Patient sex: M
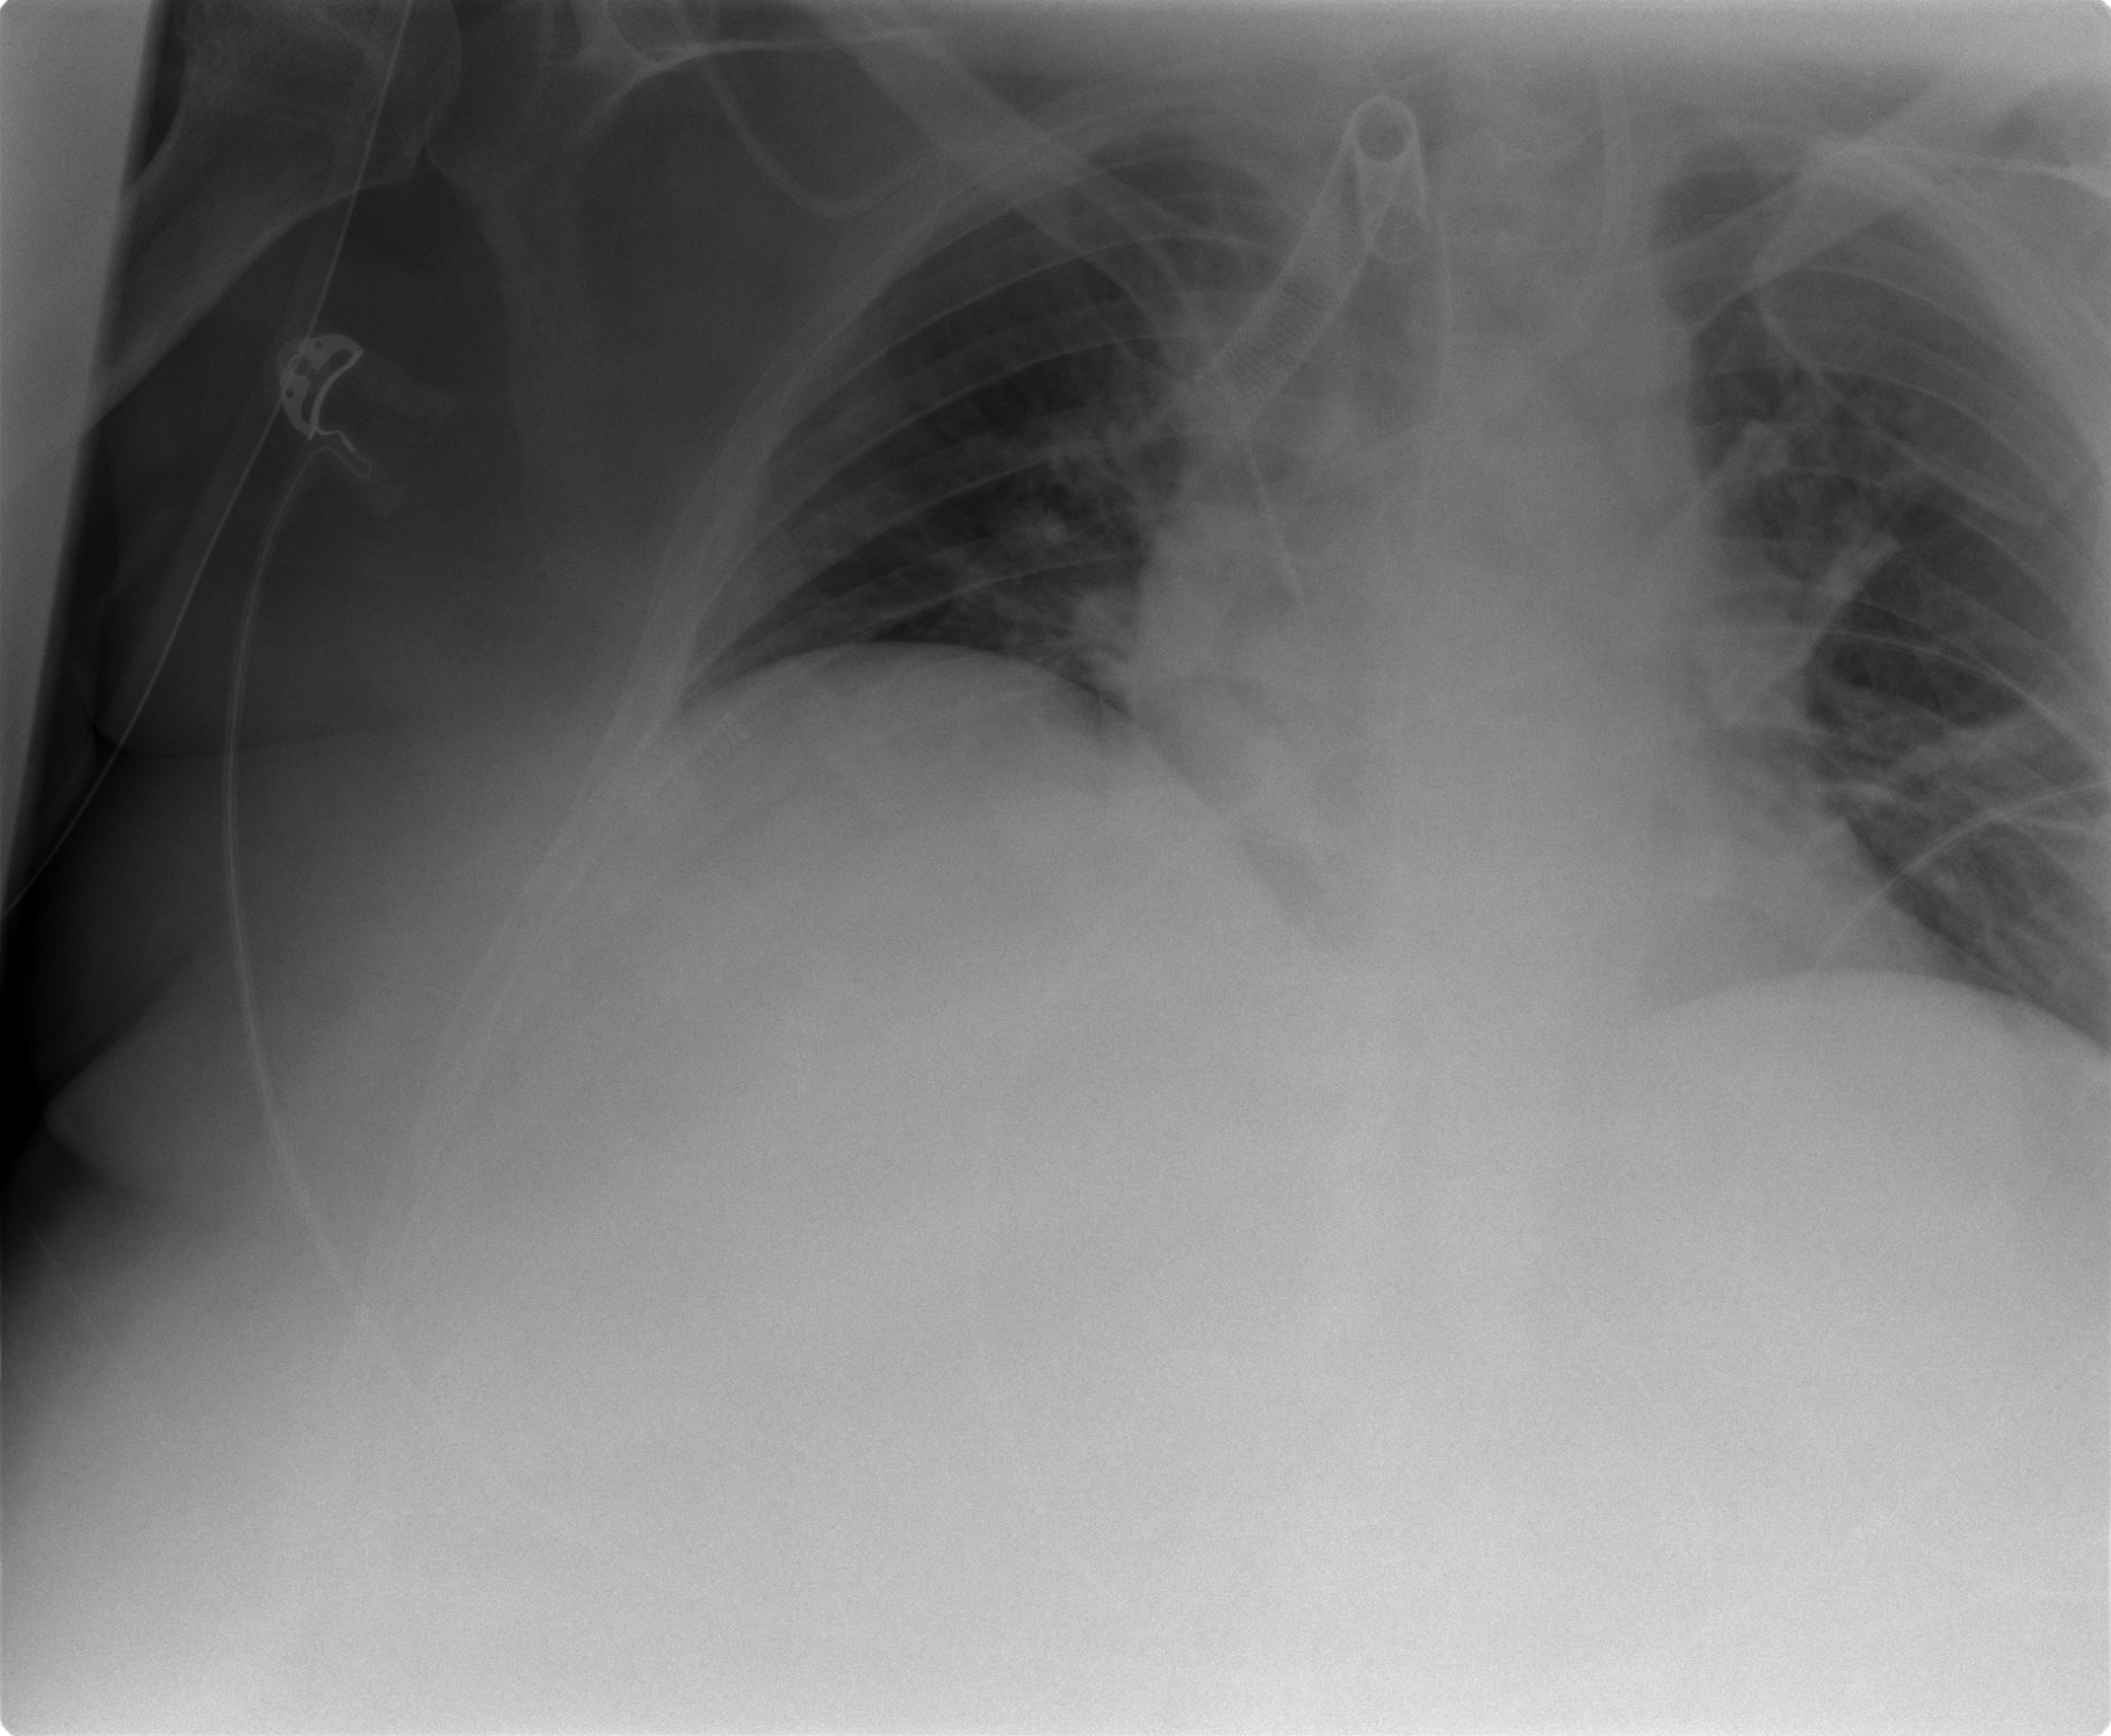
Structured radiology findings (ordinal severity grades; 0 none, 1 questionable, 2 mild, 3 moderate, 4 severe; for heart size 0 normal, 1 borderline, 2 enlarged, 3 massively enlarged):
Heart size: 2
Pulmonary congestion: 1
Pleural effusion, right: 0
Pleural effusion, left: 0
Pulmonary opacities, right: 0
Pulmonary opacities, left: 0
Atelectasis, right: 2
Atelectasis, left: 2